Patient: sex M, age 56
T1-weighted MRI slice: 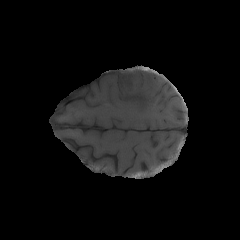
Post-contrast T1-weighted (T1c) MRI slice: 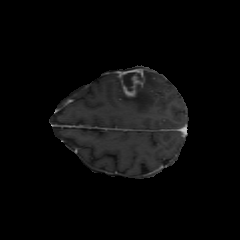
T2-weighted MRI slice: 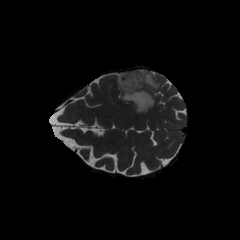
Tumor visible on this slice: yes
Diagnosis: Glioblastoma, IDH-wildtype
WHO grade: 4